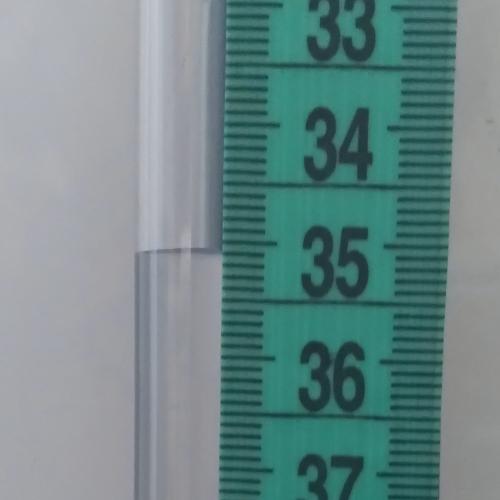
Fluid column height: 35.1 cm